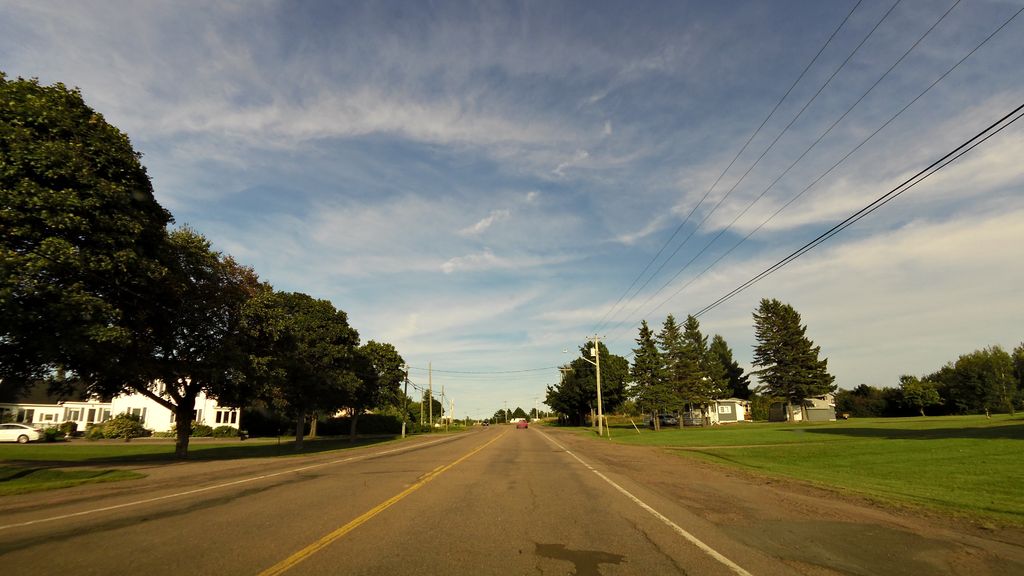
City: charlottetown